Question: Happy Friday. Having an interesting time debugging a zombie issue. I have a 'UITableView' that gets its data source from an 'NSMutableArray' loaded with 'Word' objects. (See class below). When the app loads, all is good - the 1st 8 or 9 words display in table view as expected. However when I scroll, I am getting zombies in my 'Word' objects, as evidenced in the debugger output "<Zombie>" as the value for the 'Word' class instance variable values. (See screenshot). This results in a crash.

'''
TableSearch[12440:207] *** -[CFString respondsToSelector:]: message sent to deallocated instance 0x6b1fe70
'''
Here is the Word class
'''
//Word Class
#import "Word.h"
@implementation Word
@synthesize word;
@synthesize definition;
+ (id)wordWith:(NSString *)word Definition:(NSString *)definition
{
Word *newWord = [[[self alloc] init] autorelease];
newWord.word = word;
newWord.definition = definition;
return newWord;
}
- (void)dealloc
{
[word release];
[definition release];
[super dealloc];
}
@end
'''
I am sure this is something dumb but I cannot see where I went wrong.
I ran "Analyze" on Instruments and no issues were reported. After the crash, I ran "malloc_history 12440 0x6b1fe70" and looked at the output but not sure what to look for except for
the class name of the objects that have the zombie, which I did not see.
Any help tracking this down is greatly appreciated.
Thanks!
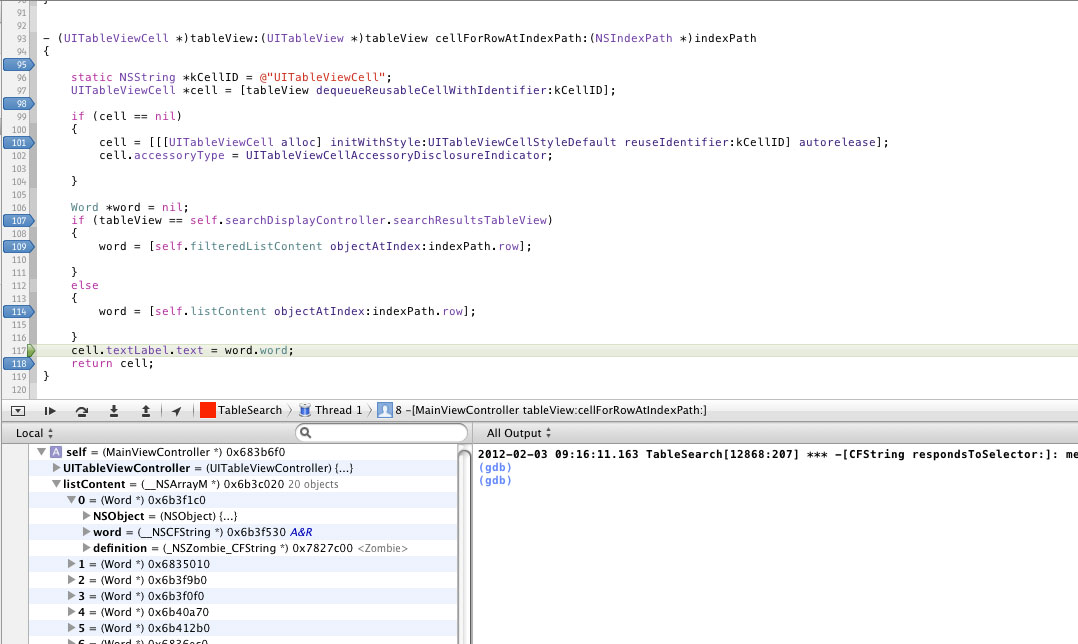
Answer: Are the "word" and "definition" properties of your Word class both defined as "retain"? E.g.
'''
@property (nonatomic, retain) NSString *word;
@property (nonatomic, retain) NSString *definition;
'''
If you've written them as:
'''
@property (nonatomic, assign) NSString *word;
'''
or just
'''
@property (nonatomic) NSString *word;
'''
Then it would account for your crash.